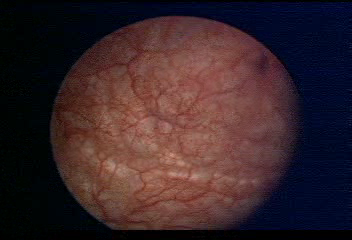
Modality: WLC
Class: Normal mucosa
Bladder cancer association: No